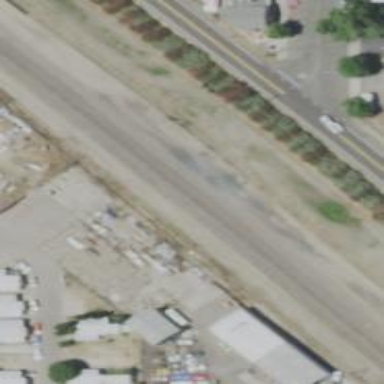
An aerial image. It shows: Railway siding with rails.